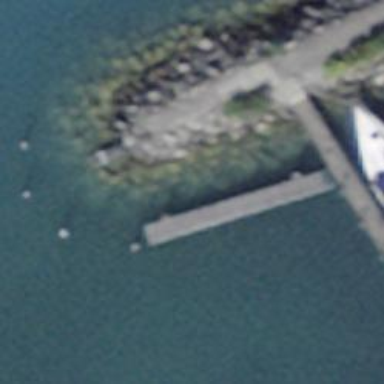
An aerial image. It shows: Man-made pier.